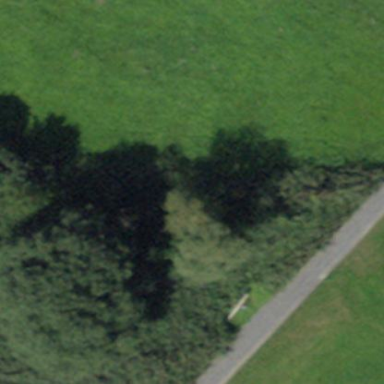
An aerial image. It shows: Forest with broadleaved trees.